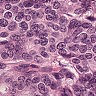
Metastatic tissue present: yes